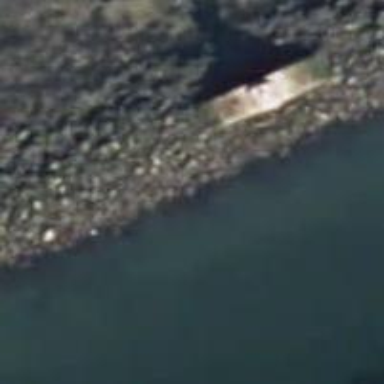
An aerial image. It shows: Breakwater structure.